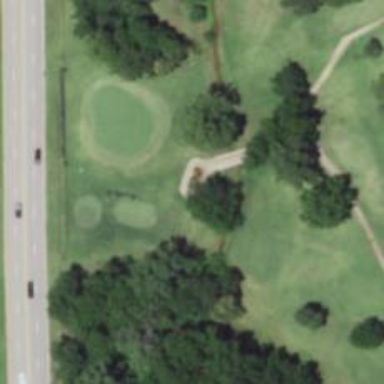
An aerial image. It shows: Path designated for golf carts.